Question: # The error message I received:

# My setups:
I've created a 'classes' folder in 'app' folder and created 'Alert.php' inside 'app\classes'.
In 'app\start\global.php' the code is like this:
'''
ClassLoader::addDirectories(array(
app_path().'/commands',
app_path().'/controllers',
app_path().'/models',
app_path().'/database/seeds',
app_path().'/classes', // This line is the one I've added.
));
'''
In 'composer.joson':
'''
"autoload": {
"classmap": [
"app/commands",
"app/controllers",
"app/models",
"app/database/migrations",
"app/database/seeds",
"app/tests/TestCase.php",
"app/classes"
]
'''
After this I've ran 'composer dump-autoload'.
And I've added ''Alert'=>'Alert'' in 'aliases' array in 'app\configpp.php'.
My class in 'app\classes\Alert.php':
'''
<?php
class Alert {
static function new($type, $message){
if(Session::has("alert_type") && Session::has("alert_message")) {
$alert_type = Session::get("alert_type");
$alert_message = Session::get("alert_message");
} else {
$alert_type = array();
$alert_message = array();
}
$alert_type[] = $type;
$alert_message[] = $message;
Session::flash("alert_type", $alert_type);
Session::flash("alert_message", $alert_message);
}
}
'''
In 'filters.php':
'''
Route::filter('auth', function()
{
if (Auth::guest()) {
$alert_type = "danger";
$alert_message = "<strong>Error: </strong>You need to sign in before continue.";
Alert::new($alert_type, $alert_message);
return Redirect::intended('/');
}
});
'''
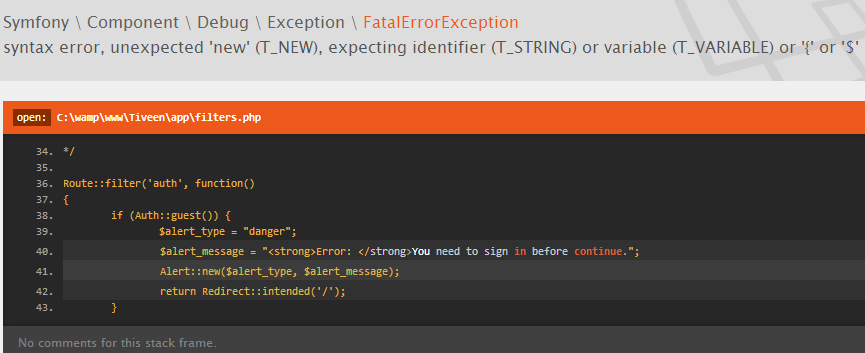
Answer: 'new' is a <URL> in PHP. Use another name for your static method, and you'll be fine.